Aerial crown-view tile of a tropical tree (Barro Colorado Island, Panama), acquired 20250414:
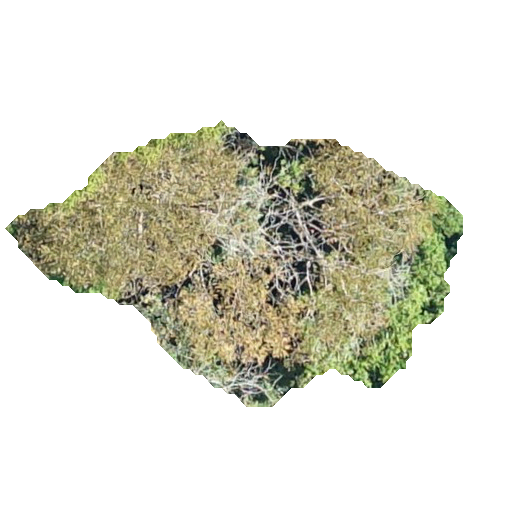
Species: Dipteryx oleifera
GBIF accepted scientific name: Dipteryx oleifera
Crown area: 119.2 m²